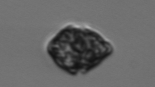
Label: Kryptoperidinium_triquetrum